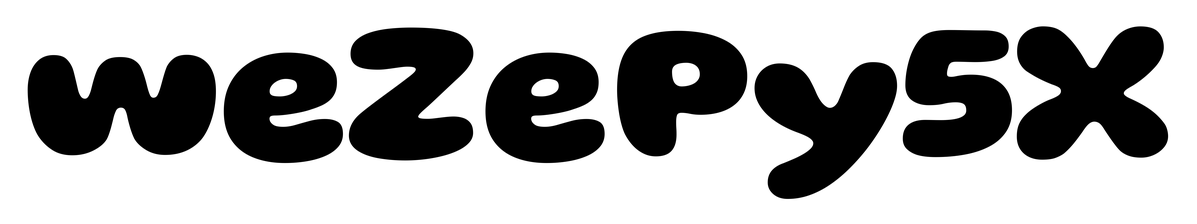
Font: Gluten_ExtraBold